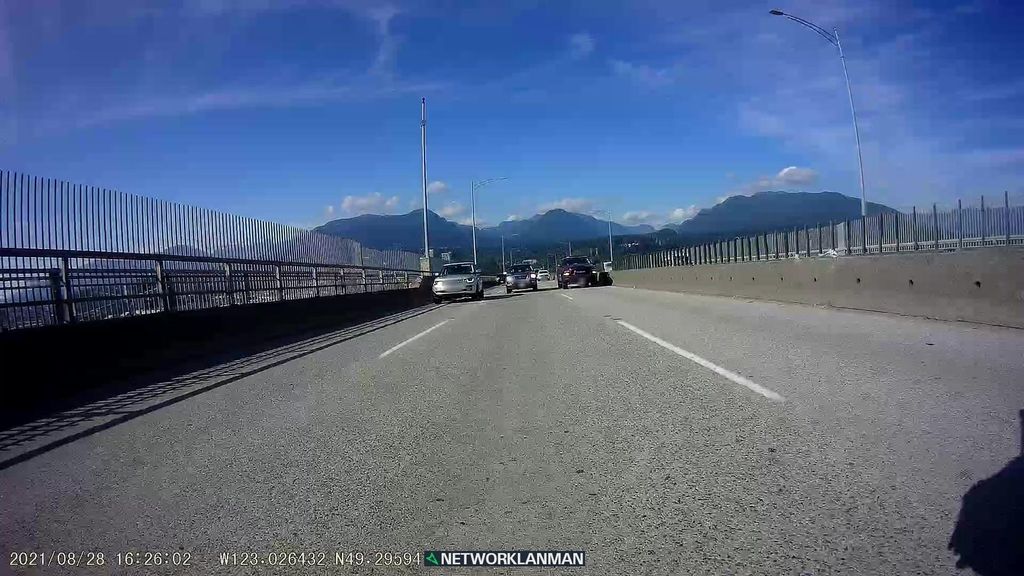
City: vancouver